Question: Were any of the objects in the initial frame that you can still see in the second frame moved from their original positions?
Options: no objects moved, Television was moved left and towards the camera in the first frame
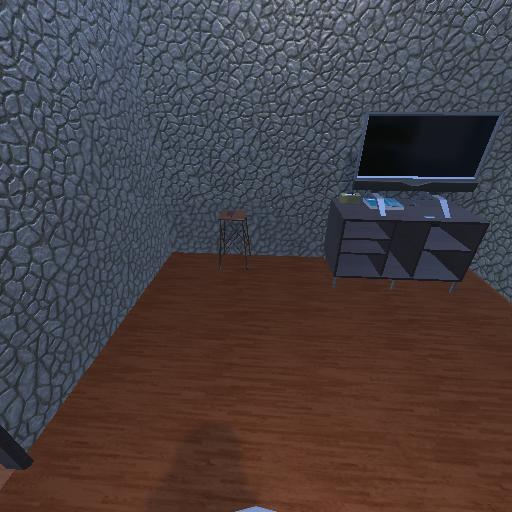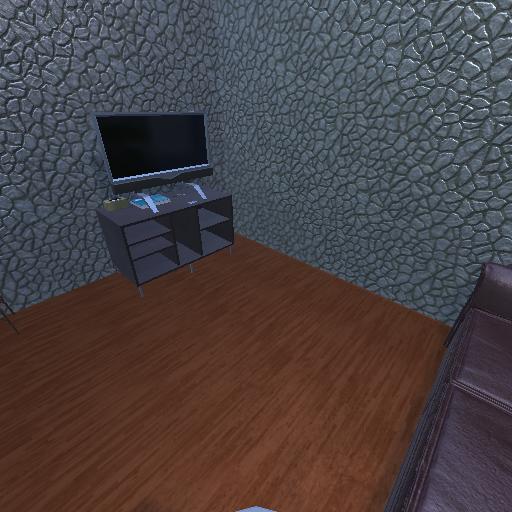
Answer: no objects moved